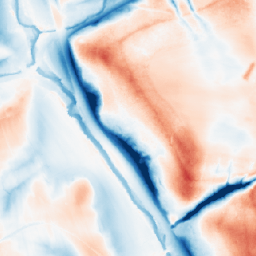
Category: classical
Decomposition family: gaussian_anisotropic
Decomposition parameters: sigma_x: 20
sigma_y: 10
Upsampling method: nearest
Upsampling parameters: scale: 4
Upsampling scale: 4